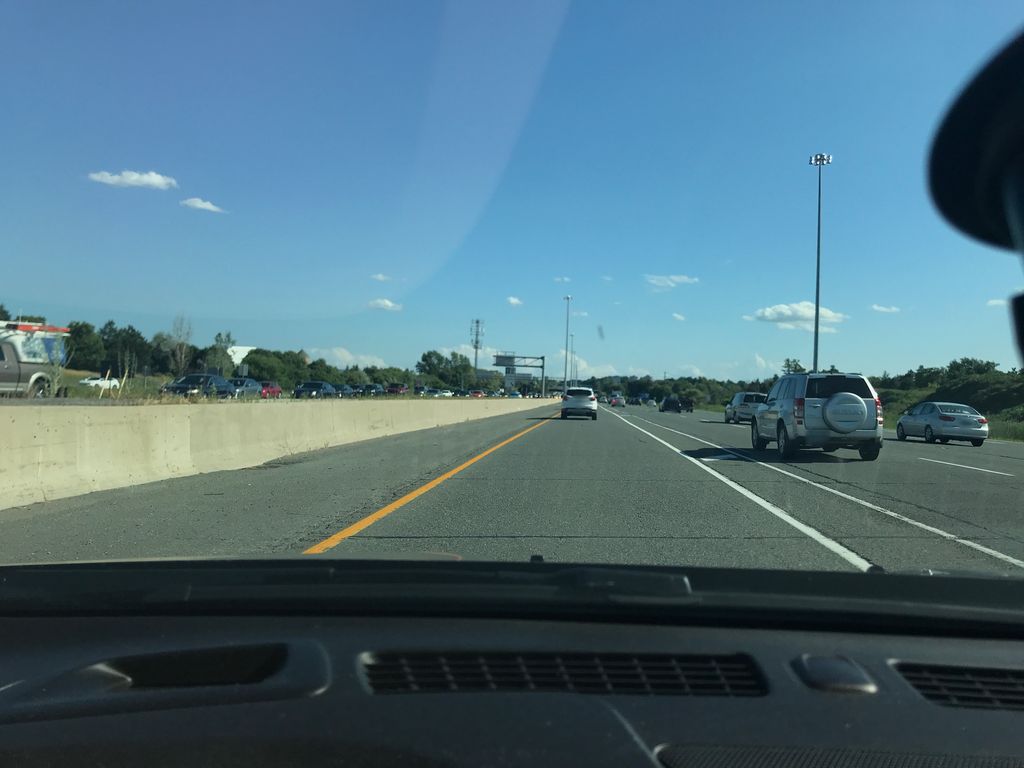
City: toronto